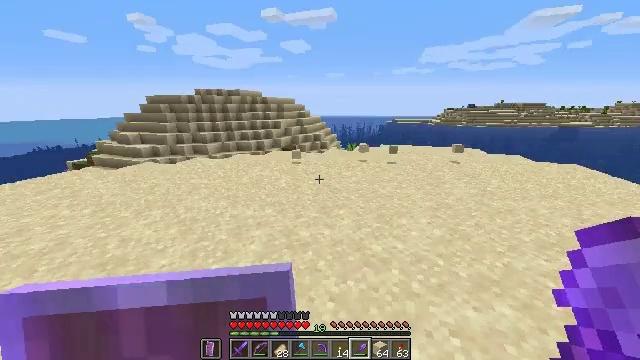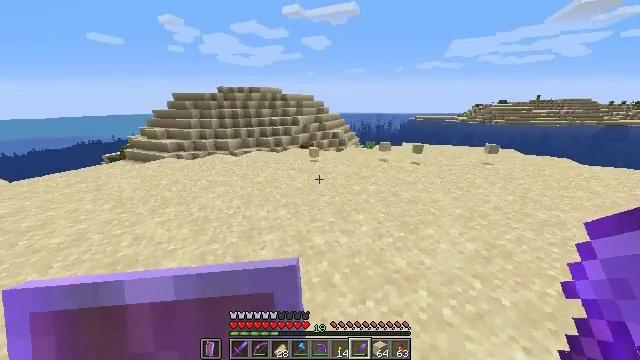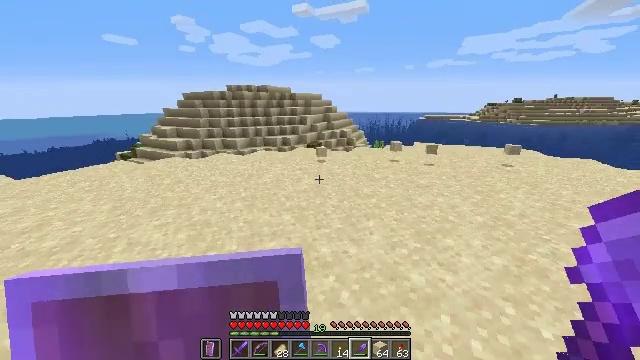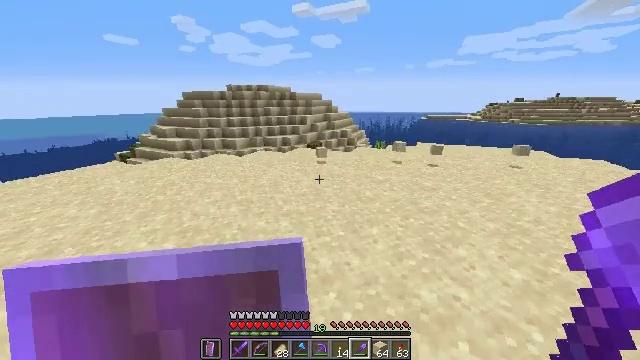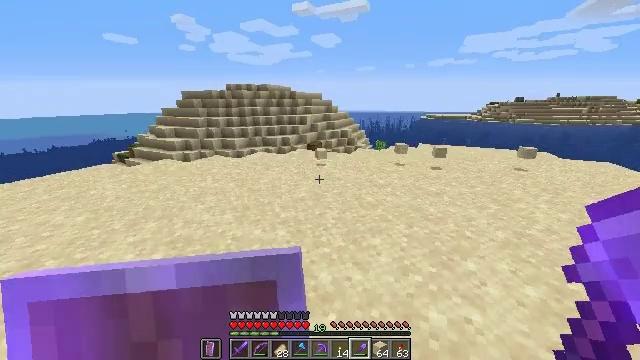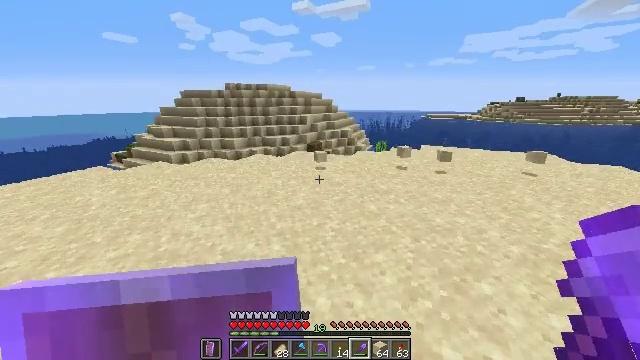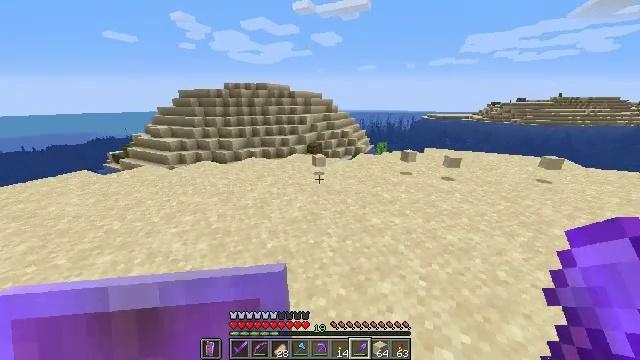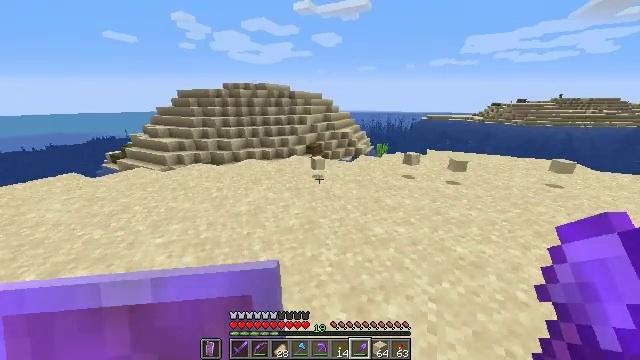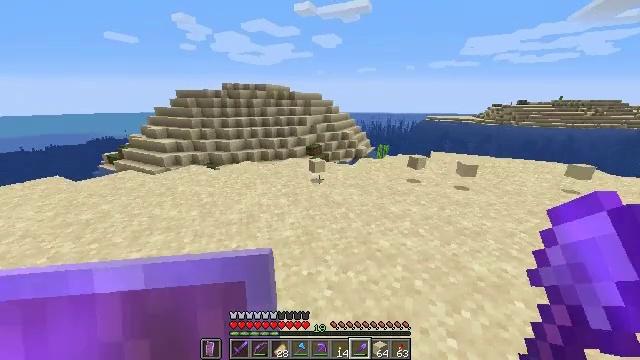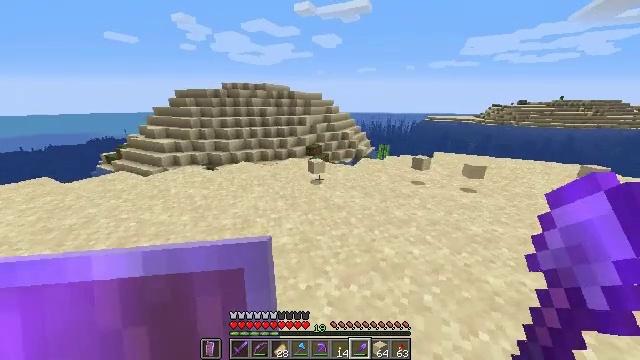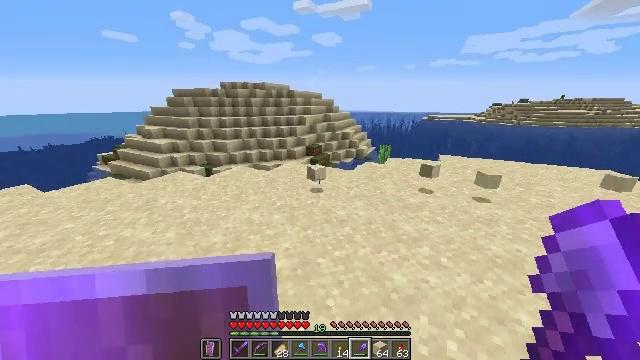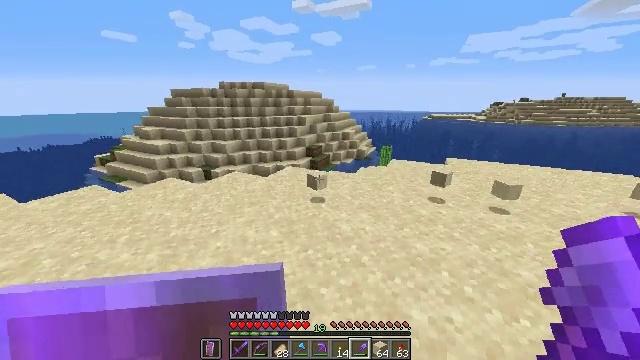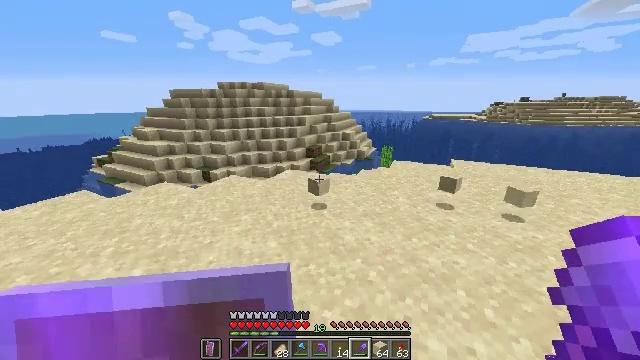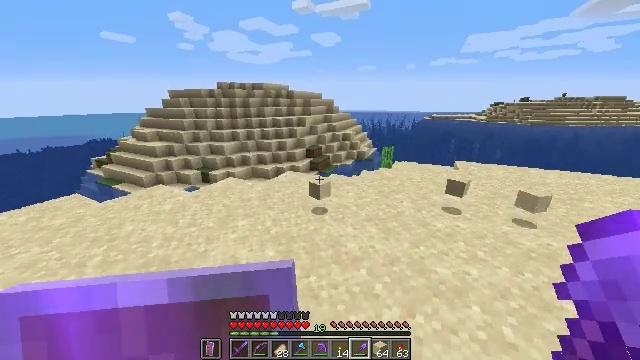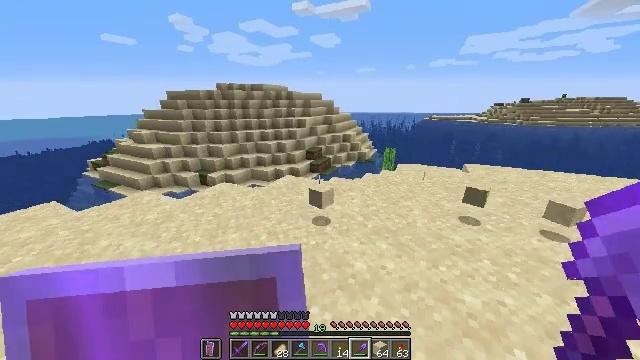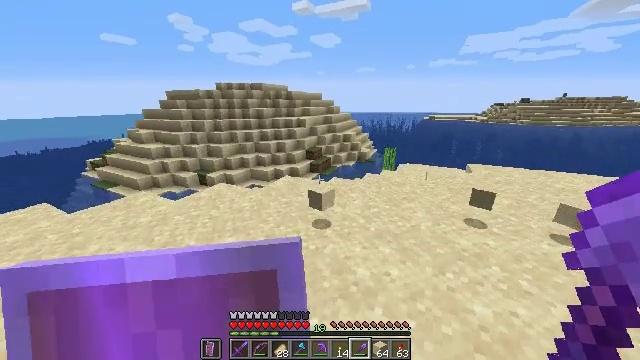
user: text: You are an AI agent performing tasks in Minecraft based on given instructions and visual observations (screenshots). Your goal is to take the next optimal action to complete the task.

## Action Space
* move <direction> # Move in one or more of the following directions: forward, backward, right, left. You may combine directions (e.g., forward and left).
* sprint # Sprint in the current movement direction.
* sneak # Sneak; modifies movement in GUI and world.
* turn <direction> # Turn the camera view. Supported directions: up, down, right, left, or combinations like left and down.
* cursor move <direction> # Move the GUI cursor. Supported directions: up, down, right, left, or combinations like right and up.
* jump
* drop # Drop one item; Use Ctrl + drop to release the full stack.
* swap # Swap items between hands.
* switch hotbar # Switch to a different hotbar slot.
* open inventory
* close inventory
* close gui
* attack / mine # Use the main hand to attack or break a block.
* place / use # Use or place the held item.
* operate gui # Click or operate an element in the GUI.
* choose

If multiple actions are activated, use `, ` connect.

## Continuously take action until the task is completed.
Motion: motion action
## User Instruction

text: Attack the ground to gather sand.
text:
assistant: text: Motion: move forward, sprint, turn left
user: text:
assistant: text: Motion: move forward, sprint, turn left
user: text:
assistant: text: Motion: move forward, sprint
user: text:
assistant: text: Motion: move forward, sprint
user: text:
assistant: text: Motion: move forward, sprint
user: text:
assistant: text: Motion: move forward, sprint
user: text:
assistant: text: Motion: move forward, sprint
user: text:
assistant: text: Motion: move forward, sprint
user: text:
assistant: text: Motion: move forward, sprint
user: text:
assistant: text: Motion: move forward, sprint
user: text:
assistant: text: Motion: move forward, sprint
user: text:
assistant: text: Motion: move forward, sprint
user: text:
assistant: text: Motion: move forward, sprint
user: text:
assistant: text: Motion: move forward, sprint
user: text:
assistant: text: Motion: move forward, sprint
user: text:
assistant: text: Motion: move forward, sprint
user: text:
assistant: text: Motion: move forward, sprint
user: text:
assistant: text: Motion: move forward, sprint
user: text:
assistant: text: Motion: move forward, sprint, turn right and down
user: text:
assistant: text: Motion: move forward, sprint, turn right and down
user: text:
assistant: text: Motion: move forward, sprint
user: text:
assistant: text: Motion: move forward, sprint, turn right
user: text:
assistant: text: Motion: move forward, sprint, turn right and down
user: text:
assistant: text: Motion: move forward, sprint, turn right
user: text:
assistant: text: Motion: move forward, sprint, turn right and up
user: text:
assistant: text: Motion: move forward, sprint, turn right and up
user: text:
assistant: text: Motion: move forward, sprint, turn right and up
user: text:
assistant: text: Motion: move forward, sprint, turn right
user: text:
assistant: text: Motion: move forward, sprint, turn right
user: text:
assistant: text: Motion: move forward, sprint